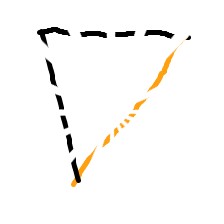
Shape: triangle